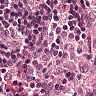
Metastatic tissue present: no